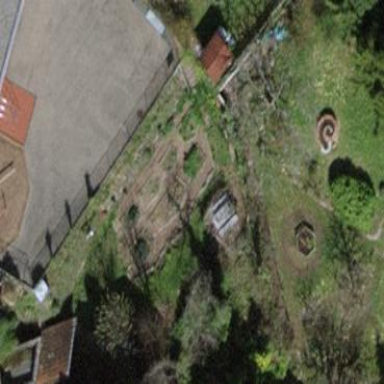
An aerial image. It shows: Allotments area.